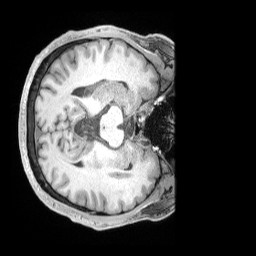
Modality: T1w
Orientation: axial
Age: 37
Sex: male
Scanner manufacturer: siemens
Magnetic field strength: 3 T
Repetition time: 2 s
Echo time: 0.00211 s